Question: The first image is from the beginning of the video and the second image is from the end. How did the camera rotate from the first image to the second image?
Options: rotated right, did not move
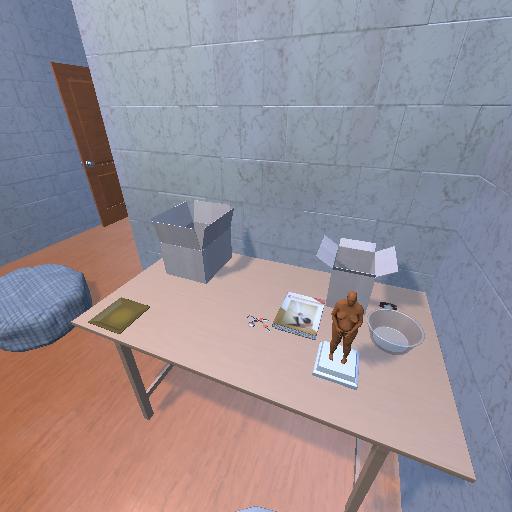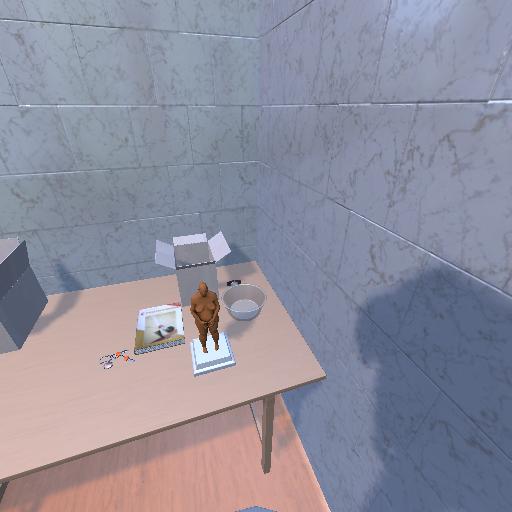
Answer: rotated right